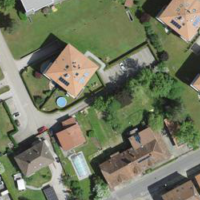
EUNIS habitat code: 54
Species observed at this site:
Polygonum aviculare
Rubus saxatilis